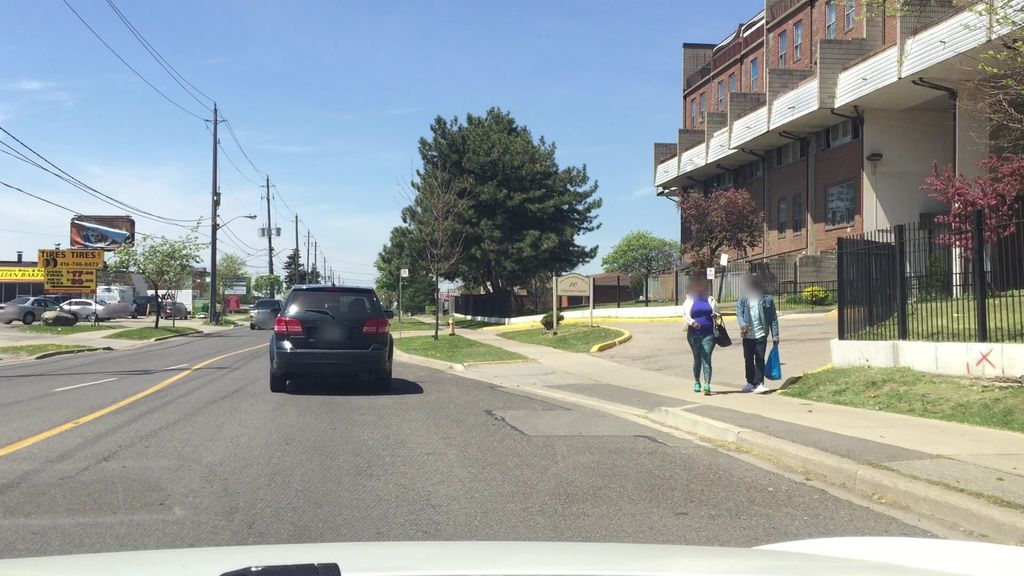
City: toronto